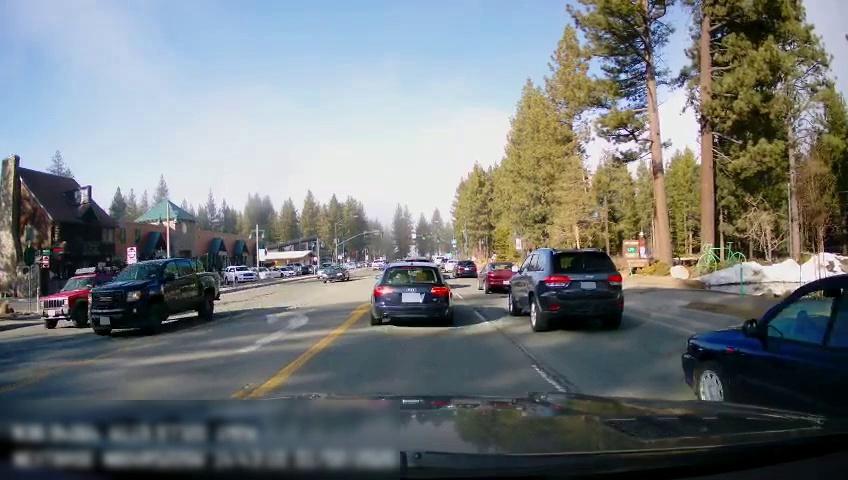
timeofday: Day
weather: Sunny
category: Drivable Space
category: Vehicles | SUV
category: Vehicles | SUV
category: Vehicles | Car
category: Vehicles | SUV
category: Vehicles | Truck
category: Vehicles | SUV
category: Vehicles | Truck
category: Vehicles | Car
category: Vehicles | SUV
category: Vehicles | Car
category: Vehicles | Car
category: Vehicles | Car
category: Vehicles | SUV
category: Vehicles | Car
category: Vehicles | Car
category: Lanes | Opposite Lane
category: Lanes | Current Lane
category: Lanes | Current Lane
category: Lanes | Alternate Lane
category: Traffic | Signs